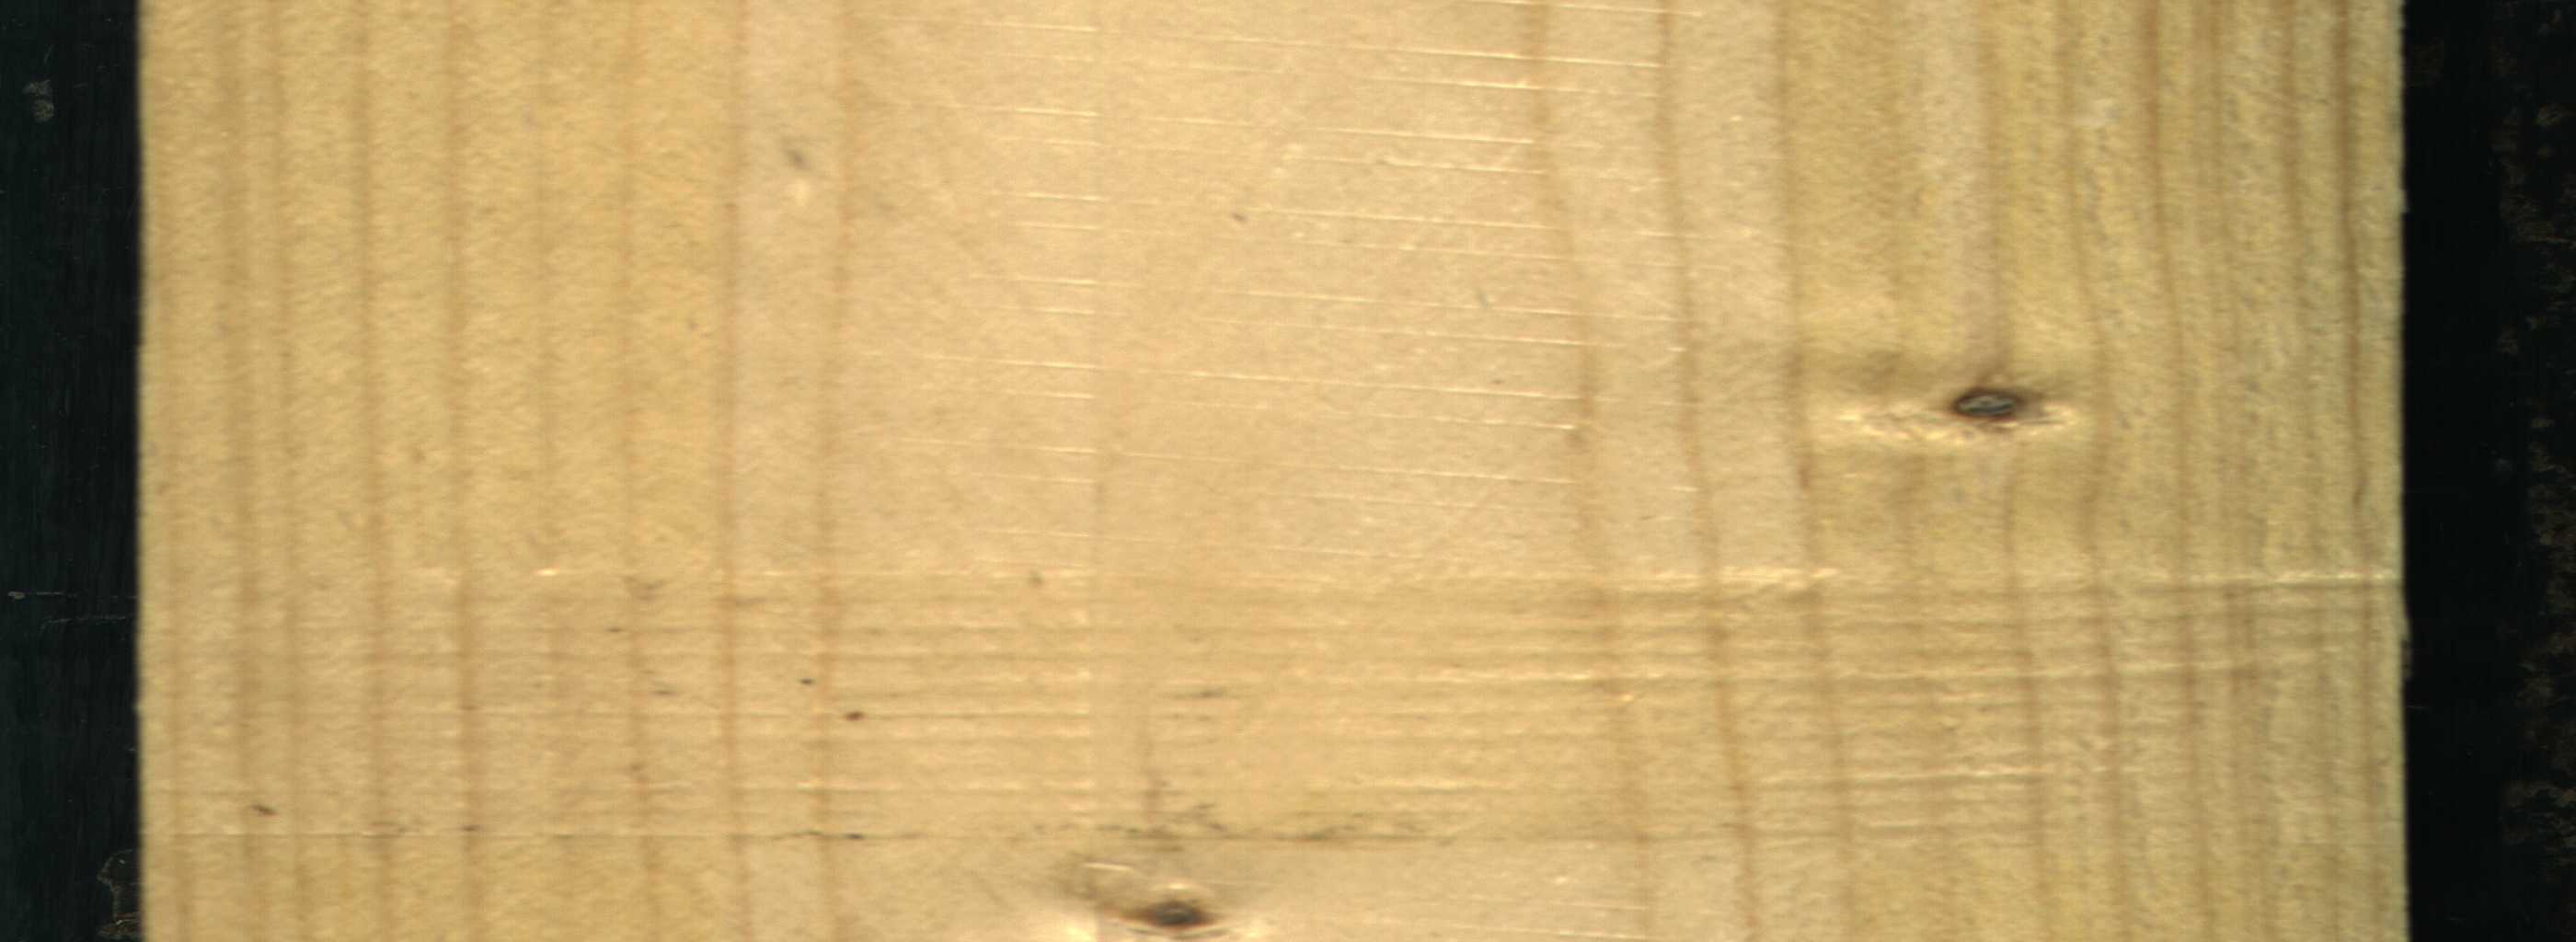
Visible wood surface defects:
Dead_Knot
Live_Knot